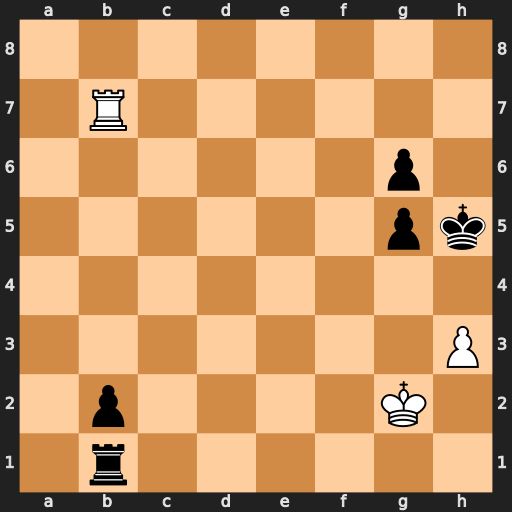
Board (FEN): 8/1R6/6p1/6pk/8/7P/1p4K1/1r6
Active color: w
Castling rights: -
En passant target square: -
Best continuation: Rh7#